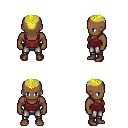
a pixel art fantasy rpg character, male body template, human, dark skin, maroon pirate shirt, metal pants, gold short mohawk hairstyle, brown shoes, four views (front, back, left, right), 2x2 character sprite sheet, small pixel art, hard edges, no anti-aliasing